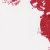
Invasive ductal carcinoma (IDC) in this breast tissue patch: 0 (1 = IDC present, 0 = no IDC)